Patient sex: M
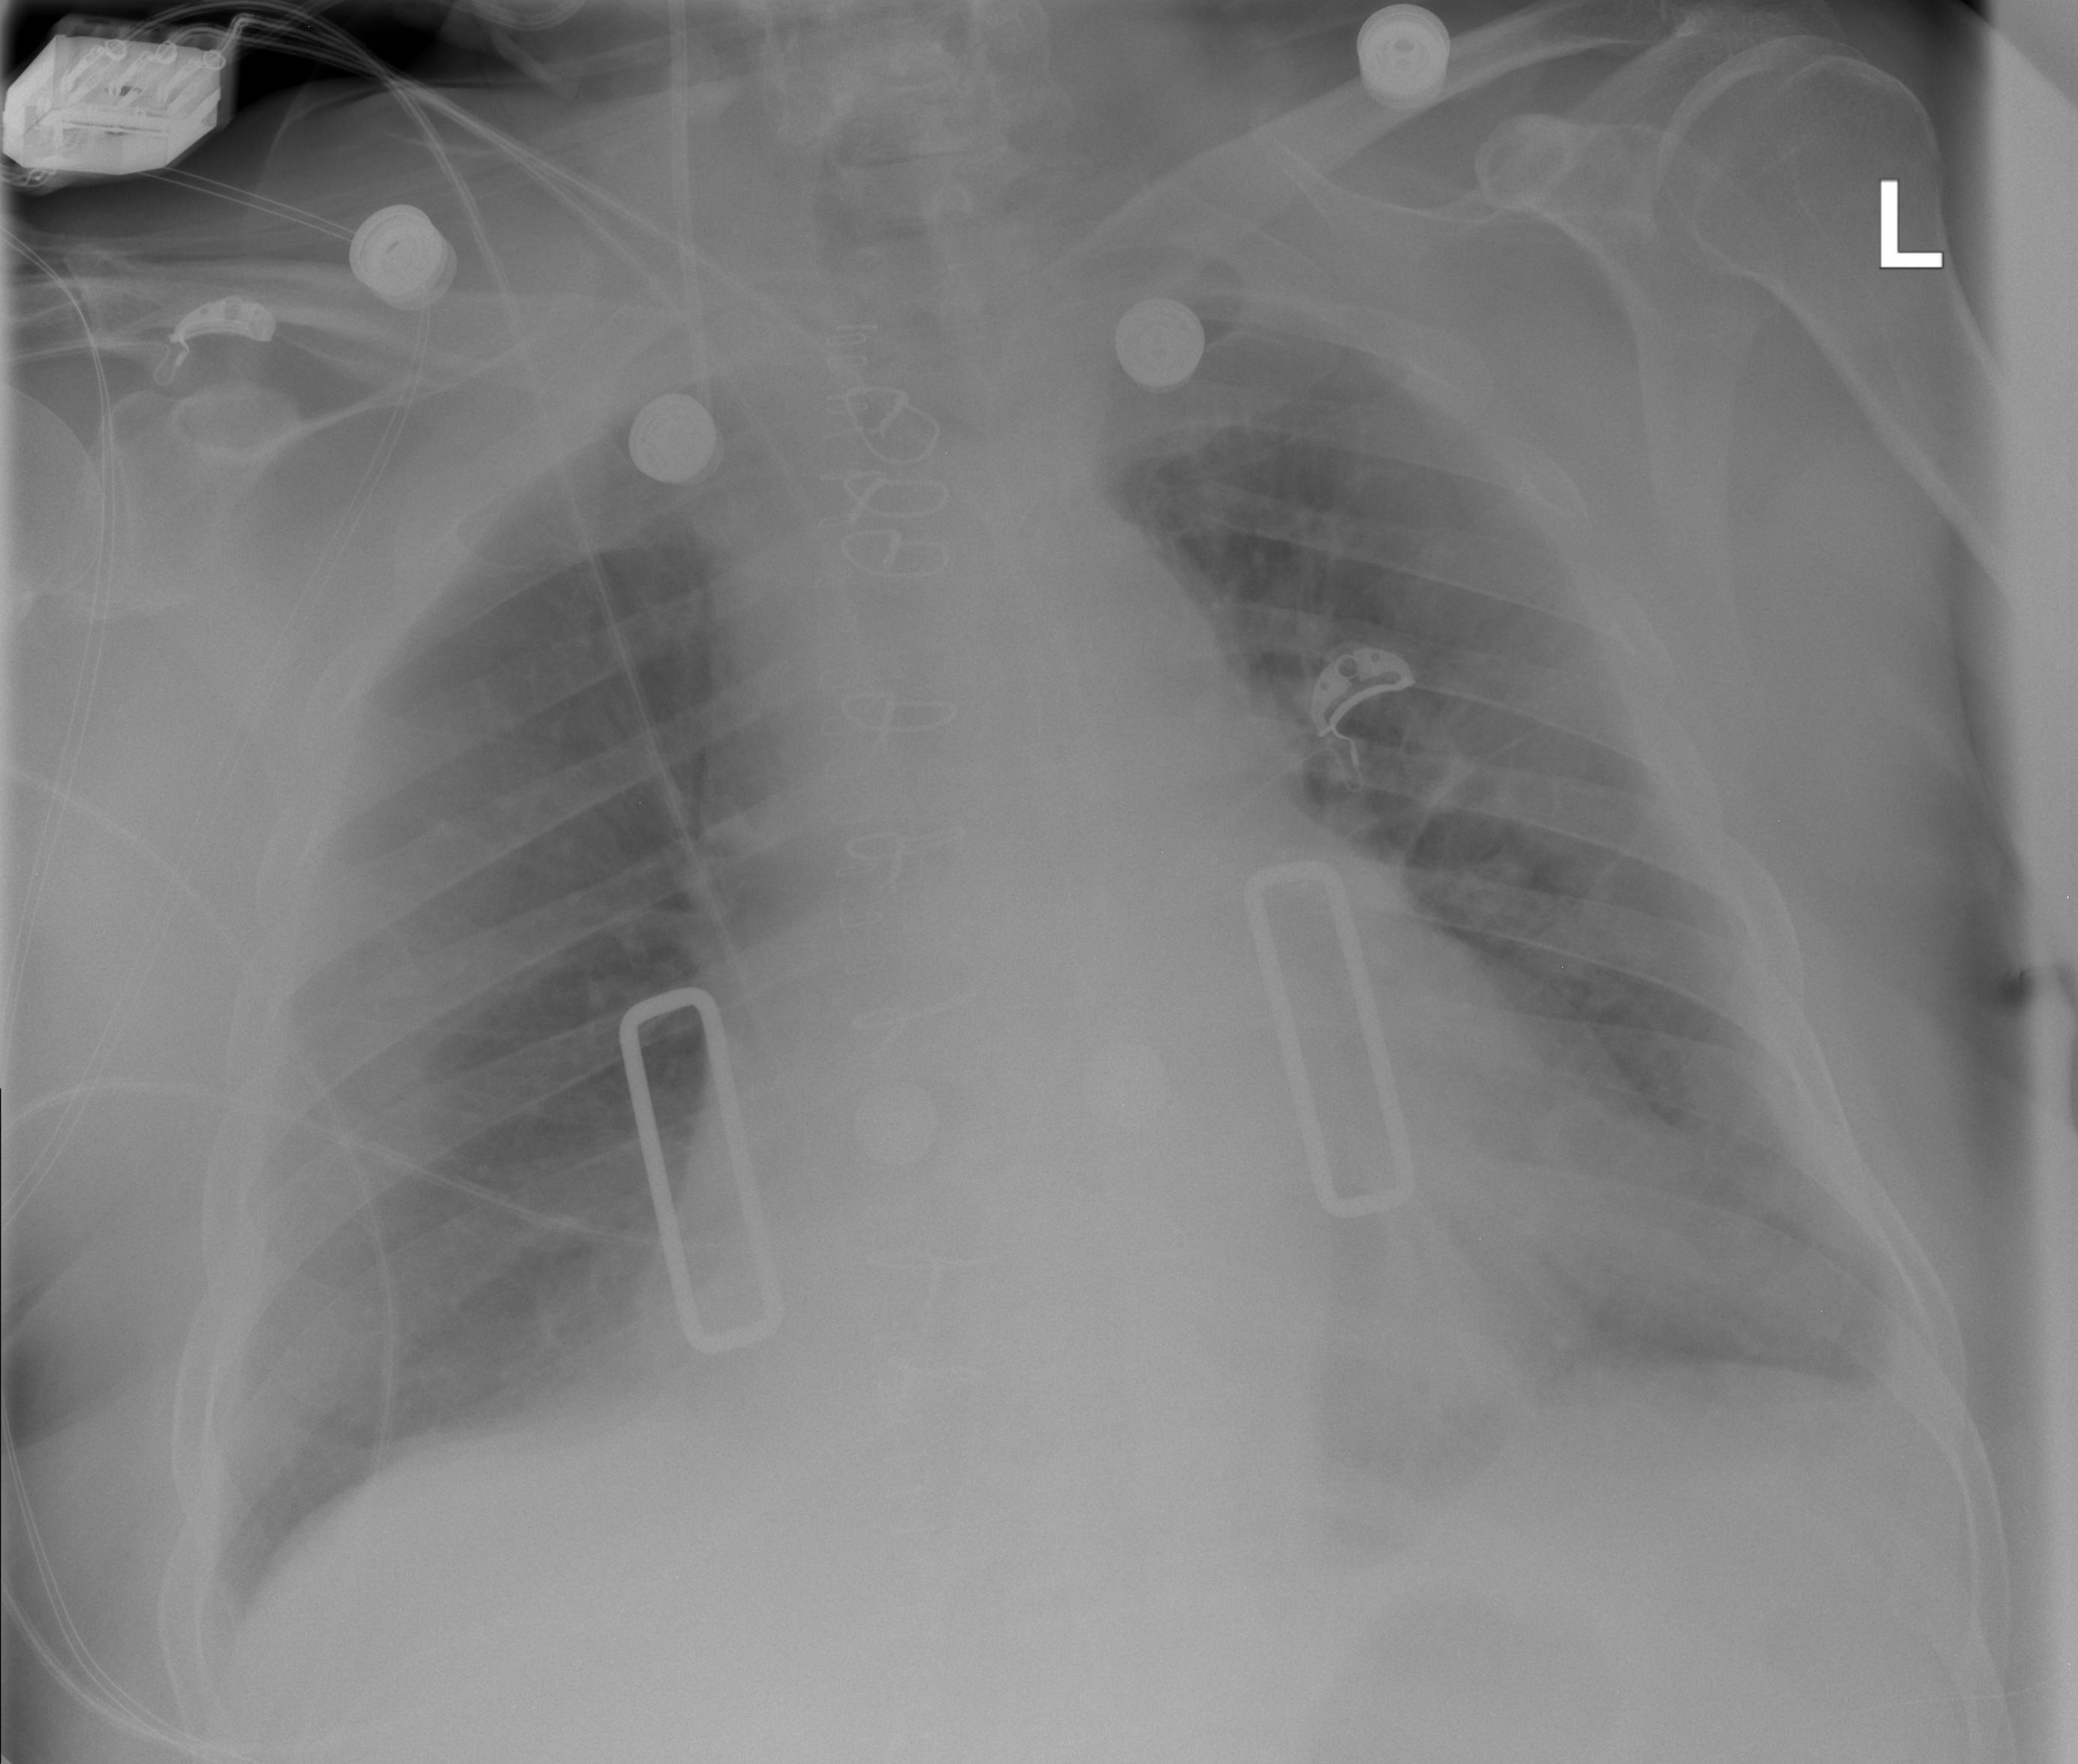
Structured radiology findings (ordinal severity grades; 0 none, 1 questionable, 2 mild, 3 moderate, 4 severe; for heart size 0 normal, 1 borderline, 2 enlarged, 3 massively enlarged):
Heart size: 1
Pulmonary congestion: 1
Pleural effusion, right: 1
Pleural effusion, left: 2
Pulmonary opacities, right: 0
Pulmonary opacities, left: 0
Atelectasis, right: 1
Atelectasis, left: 1